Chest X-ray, PA view. Patient: 10 years old, sex M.
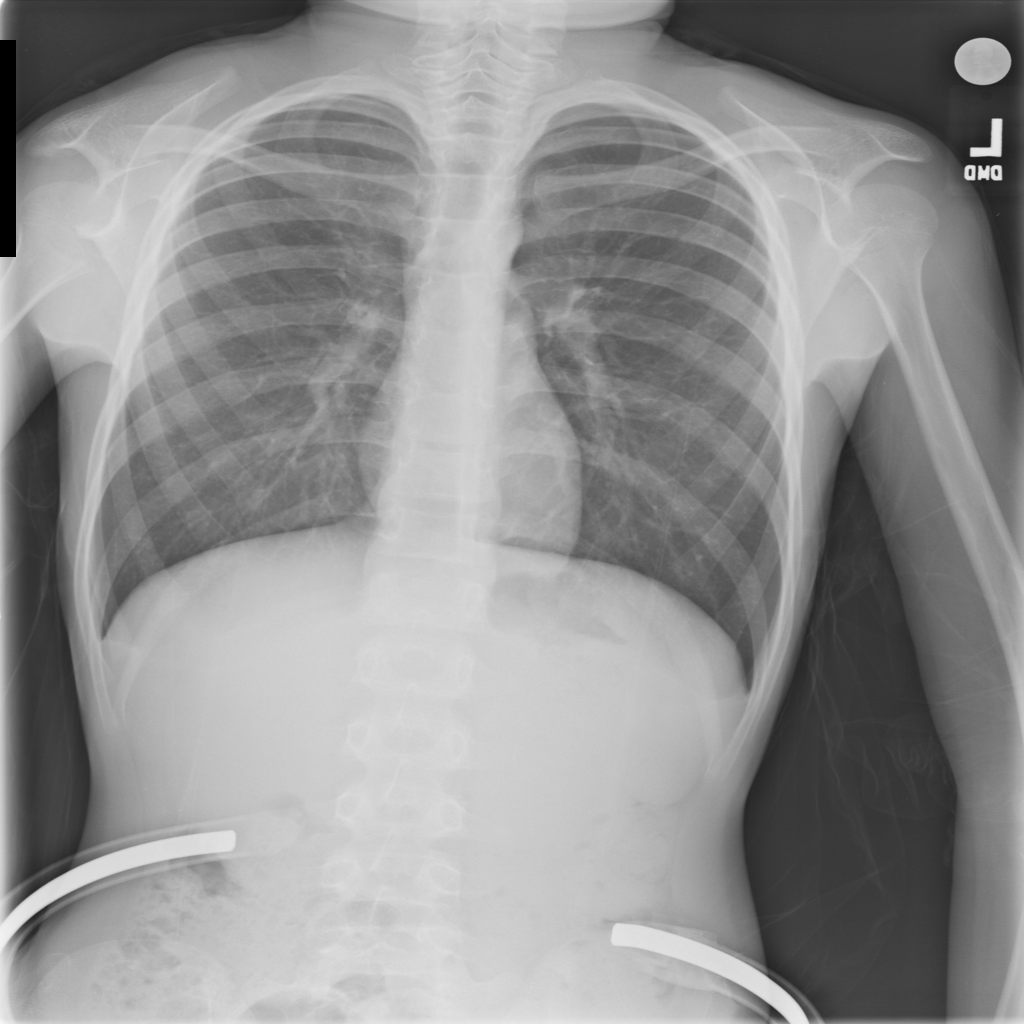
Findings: No Finding